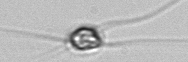
Label: Chaetoceros_danicus